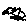
Label: bird